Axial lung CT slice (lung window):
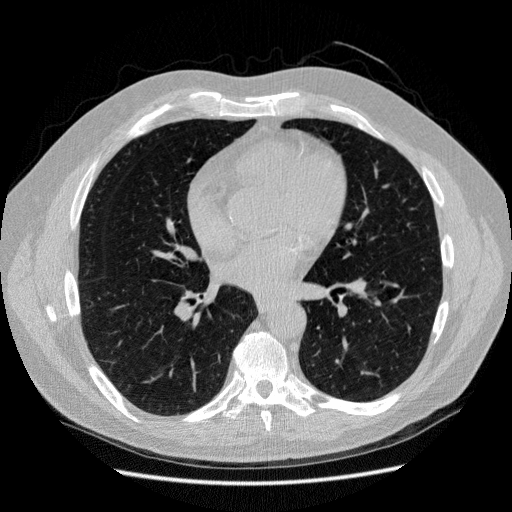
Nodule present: no